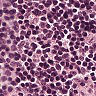
Metastatic tissue present: no